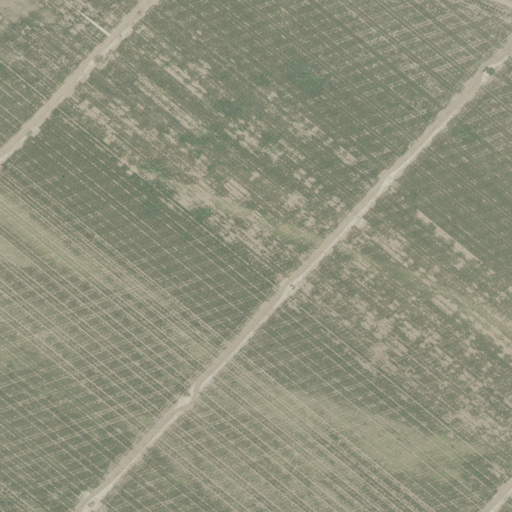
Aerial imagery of levee in Texas named El Refugio Banco Number 92 containing only cultivated crops